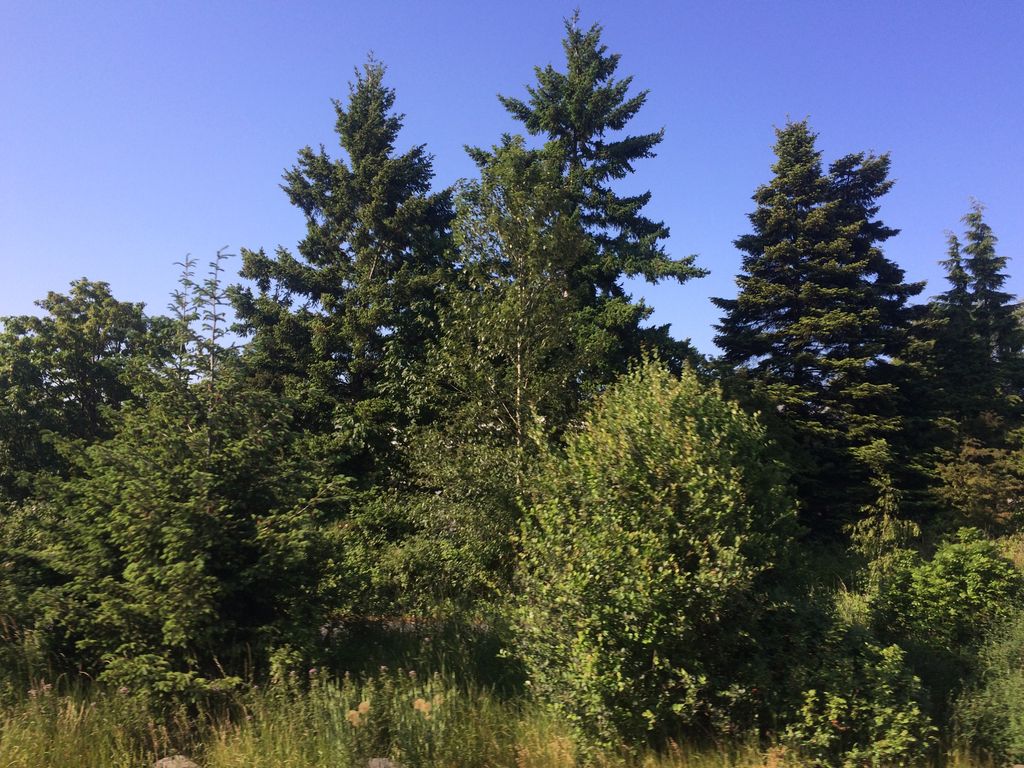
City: victoria